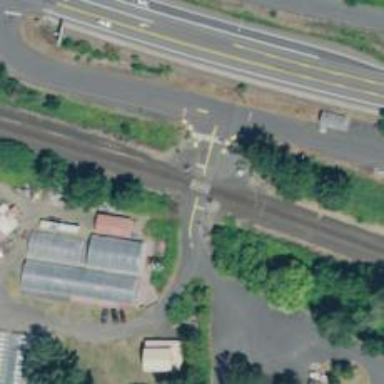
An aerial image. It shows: Level crossing with lights at railway intersection.